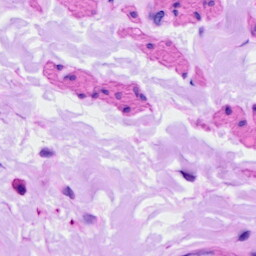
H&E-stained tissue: Ovarian